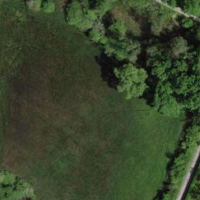
EUNIS habitat code: 44
Species observed at this site:
Quercus robur
Mentha aquatica
Colchicum autumnale
Lysimachia vulgaris
Cirsium palustre
Cornus sanguinea
Brenthis ino
Filipendula ulmaria